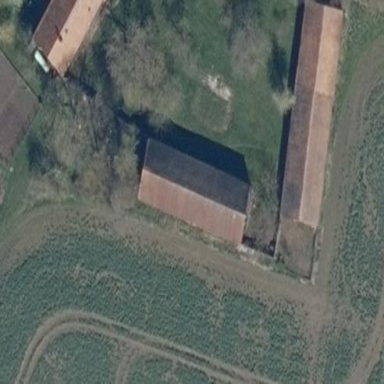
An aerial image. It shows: Simple and straightforward house.